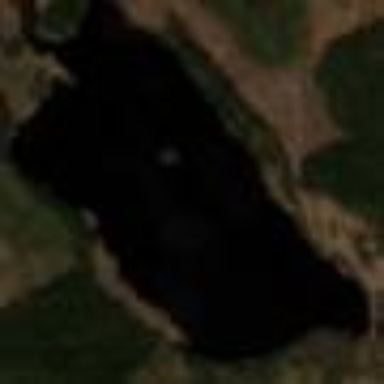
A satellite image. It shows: Lake with natural water.